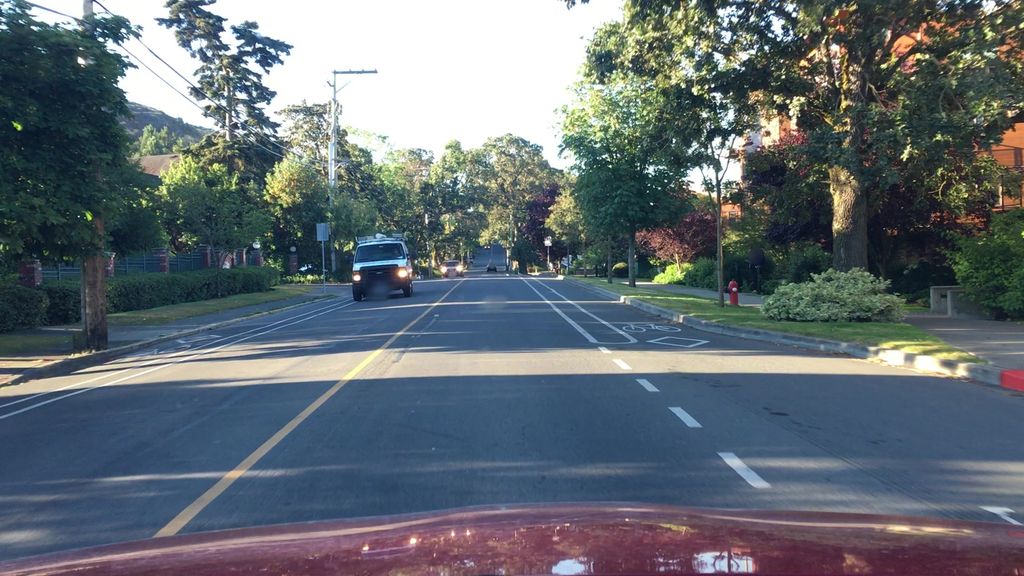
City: victoria